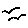
Label: bird